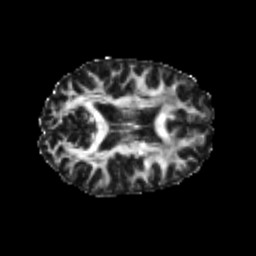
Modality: FA
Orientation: axial
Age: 24
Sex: female
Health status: healthy
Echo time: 0.074 s